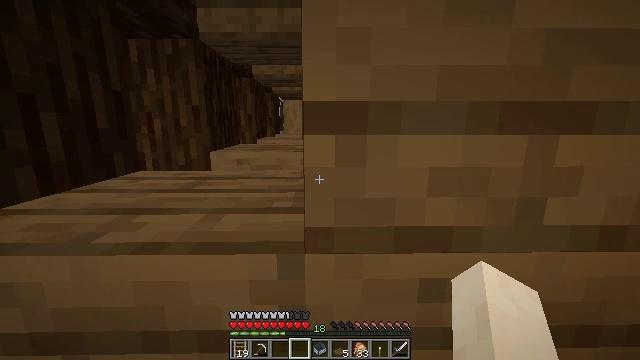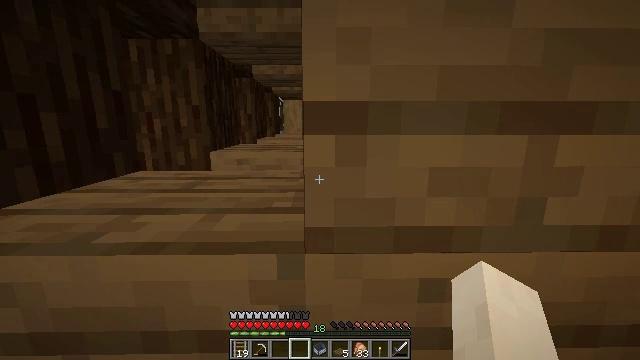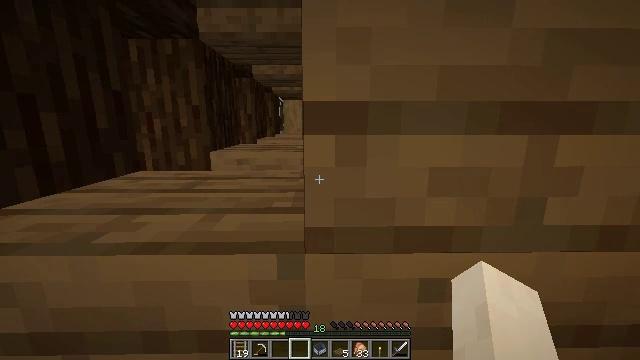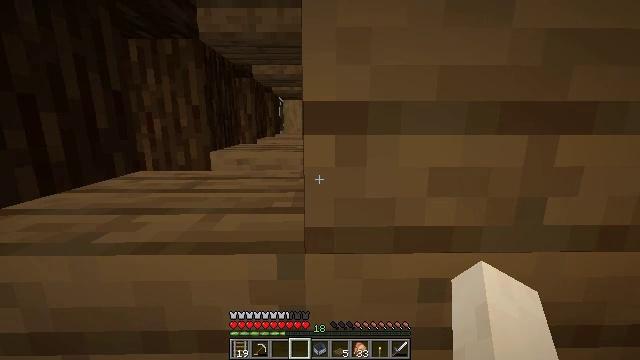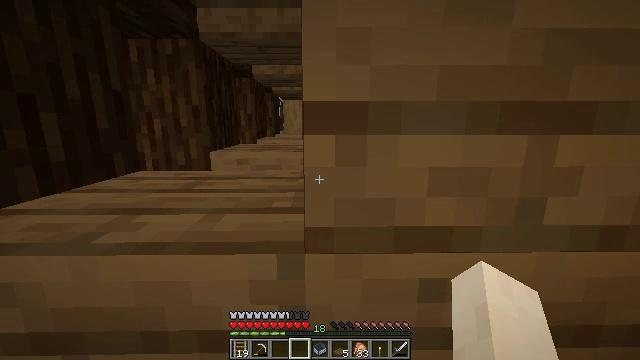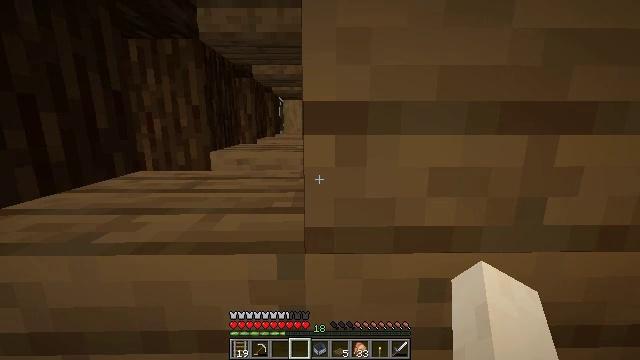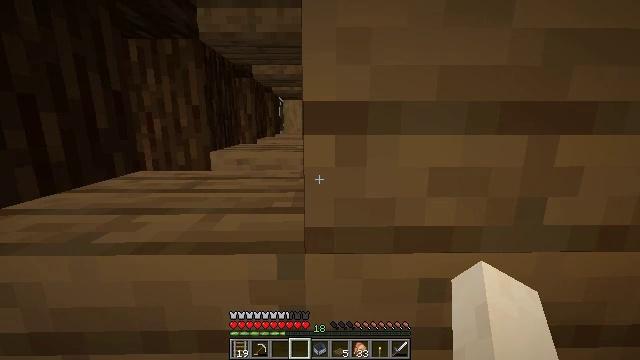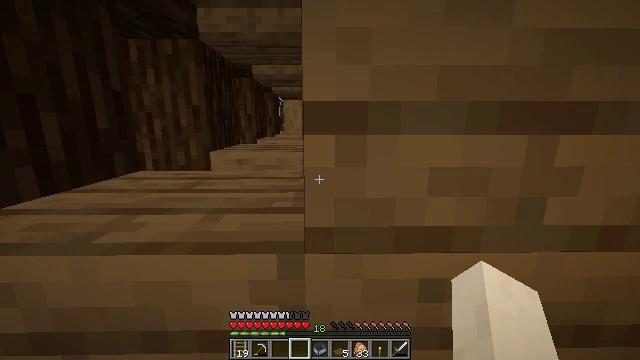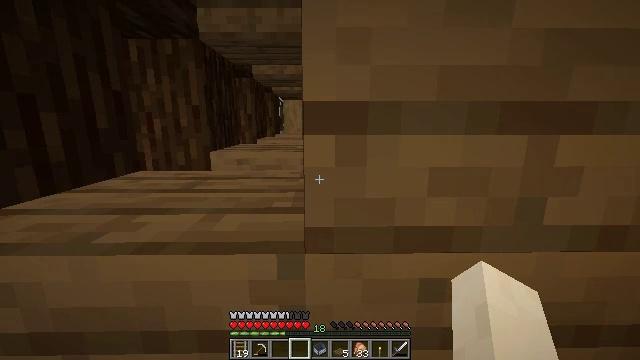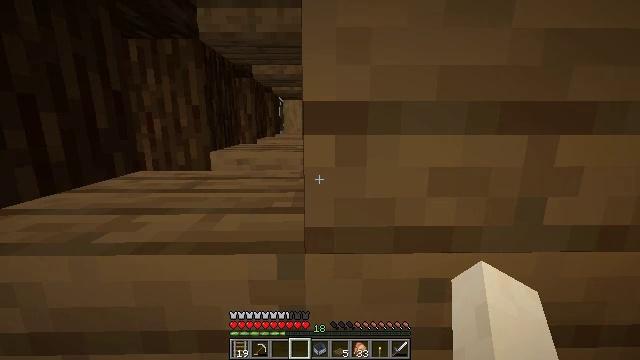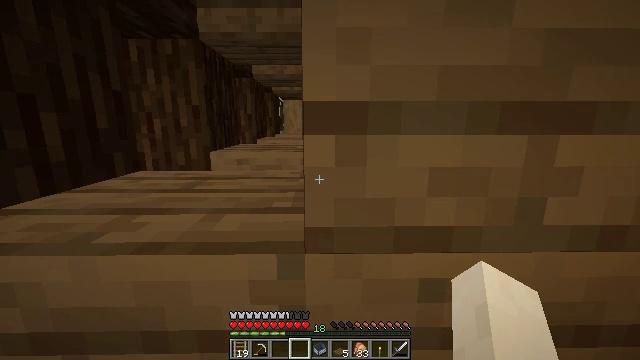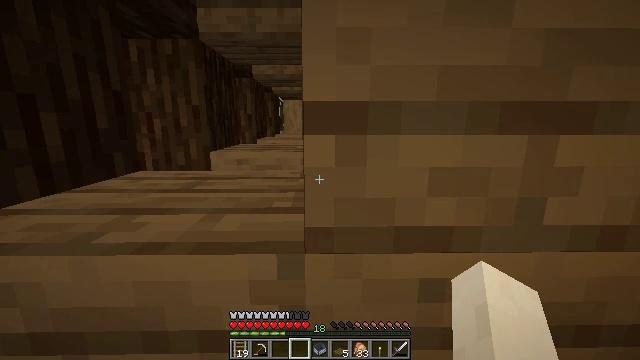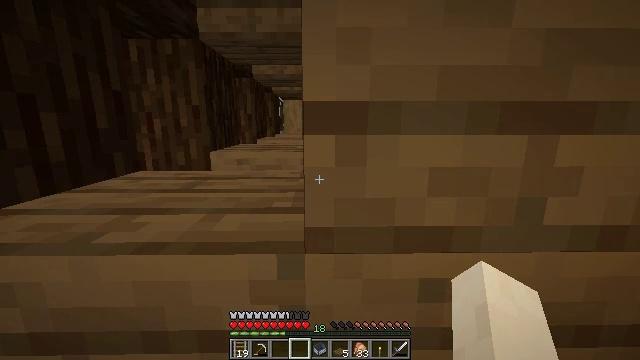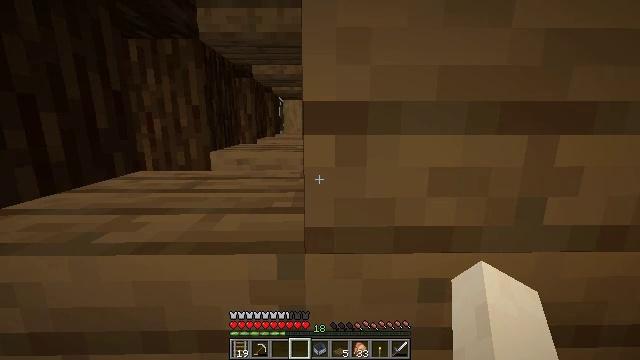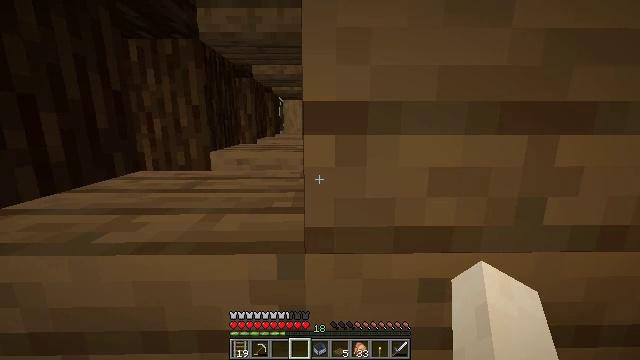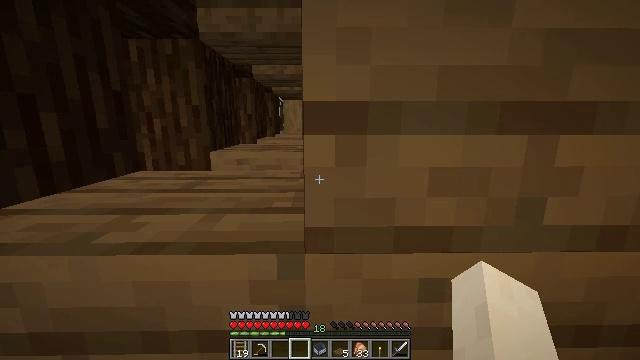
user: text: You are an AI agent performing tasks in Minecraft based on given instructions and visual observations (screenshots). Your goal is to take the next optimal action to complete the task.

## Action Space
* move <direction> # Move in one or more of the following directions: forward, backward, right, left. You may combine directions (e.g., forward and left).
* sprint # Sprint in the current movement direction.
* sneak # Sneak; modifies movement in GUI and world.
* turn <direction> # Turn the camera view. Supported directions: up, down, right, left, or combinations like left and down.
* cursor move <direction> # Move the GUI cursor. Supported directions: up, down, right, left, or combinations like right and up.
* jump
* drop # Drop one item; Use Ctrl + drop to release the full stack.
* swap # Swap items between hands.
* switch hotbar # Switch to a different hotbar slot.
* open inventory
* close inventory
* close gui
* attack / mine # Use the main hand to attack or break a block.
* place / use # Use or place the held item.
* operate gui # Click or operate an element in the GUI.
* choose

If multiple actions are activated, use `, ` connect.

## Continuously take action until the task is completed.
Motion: motion action
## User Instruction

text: Break the stripped spruce log.
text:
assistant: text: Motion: no_op
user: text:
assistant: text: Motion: no_op
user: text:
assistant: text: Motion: no_op
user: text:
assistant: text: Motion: no_op
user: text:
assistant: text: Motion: no_op
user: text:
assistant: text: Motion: no_op
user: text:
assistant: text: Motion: no_op
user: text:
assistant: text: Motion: no_op
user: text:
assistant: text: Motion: no_op
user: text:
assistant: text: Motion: no_op
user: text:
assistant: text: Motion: no_op
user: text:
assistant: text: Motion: no_op
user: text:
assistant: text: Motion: no_op
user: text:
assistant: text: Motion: no_op
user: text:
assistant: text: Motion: no_op
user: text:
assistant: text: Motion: no_op
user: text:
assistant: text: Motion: no_op
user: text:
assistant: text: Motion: no_op
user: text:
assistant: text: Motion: no_op
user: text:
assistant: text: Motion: no_op
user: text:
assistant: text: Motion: no_op
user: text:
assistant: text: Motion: no_op
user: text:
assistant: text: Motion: no_op
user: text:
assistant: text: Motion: no_op
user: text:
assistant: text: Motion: no_op
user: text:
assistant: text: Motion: no_op
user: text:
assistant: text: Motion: no_op
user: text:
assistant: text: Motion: no_op
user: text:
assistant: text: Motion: no_op
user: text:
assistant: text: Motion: no_op